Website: home-depot
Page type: billing-address
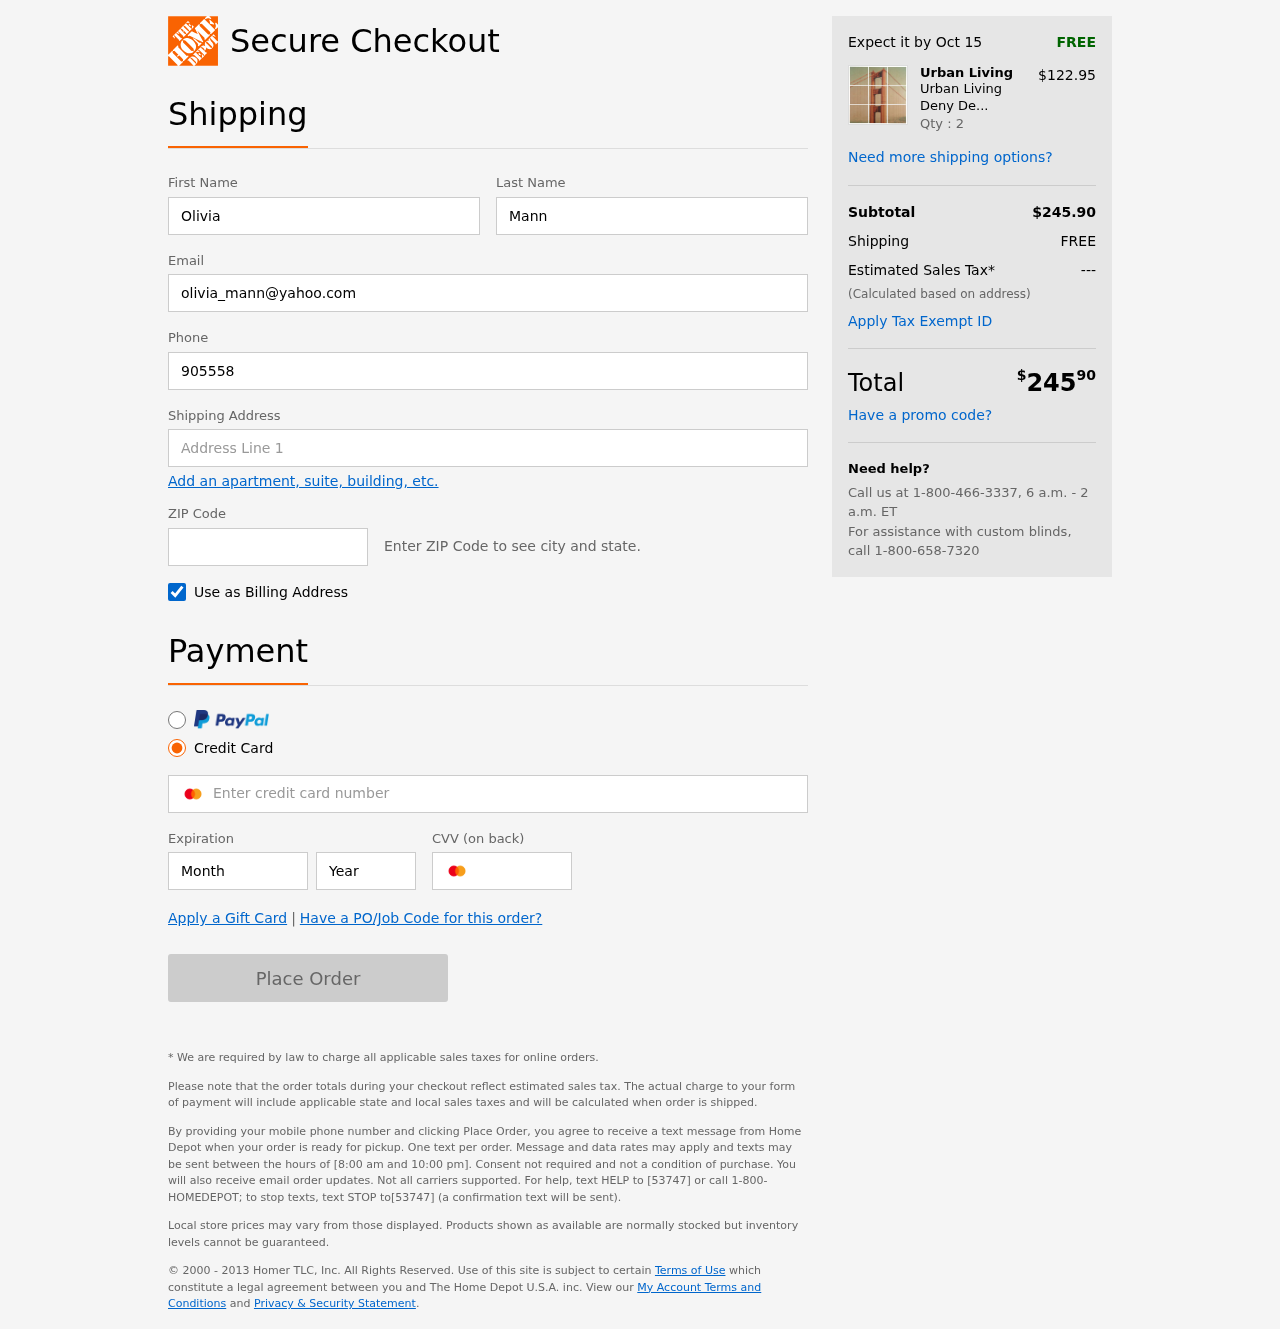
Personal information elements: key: PII_FIRSTNAME
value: Olivia
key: PII_LASTNAME
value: Mann
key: PII_EMAIL
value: olivia_mann@yahoo.com
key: PII_PHONE
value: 9055580338
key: PII_STREET
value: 7487 Montes Mountains
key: PII_POSTCODE
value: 09939
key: PII_CARD_NUMBER
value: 2236 4821 9398 9391
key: PII_CARD_EXPIRY_MONTH
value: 02
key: PII_CARD_CVV
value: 265
Product elements: key: PRODUCT1_BRAND
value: Urban Living
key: PRODUCT1_NAME
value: Urban Living Deny Designs 51865-wwmr01 Wall Art
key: PRODUCT1_PRICE
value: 122.95
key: PRODUCT1_QUANTITY
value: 2
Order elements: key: ORDER_DELIVERY_DATE
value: Oct 15
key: ORDER_SUBTOTAL
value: $245.90
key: ORDER_SHIPPING_COST
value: FREE
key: ORDER_TAX
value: ---
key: ORDER_TOTAL2
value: $24590